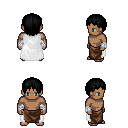
a pixel art fantasy rpg character, male body template, human, dark skin, white cape, robe skirt, black plain hairstyle, white cloth bandages, four views (front, back, left, right), 2x2 character sprite sheet, small pixel art, hard edges, no anti-aliasing